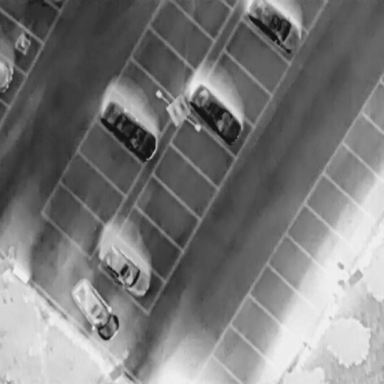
There are three Cars in the infrared image.